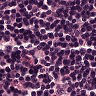
Metastatic tissue present: no